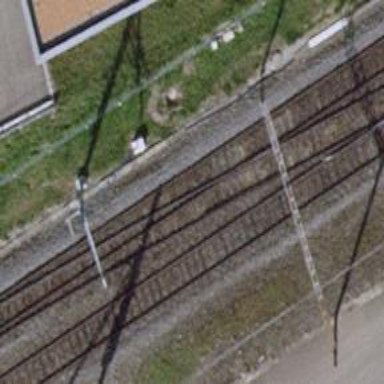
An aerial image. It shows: Single-track railway siding with electrified contact lines.